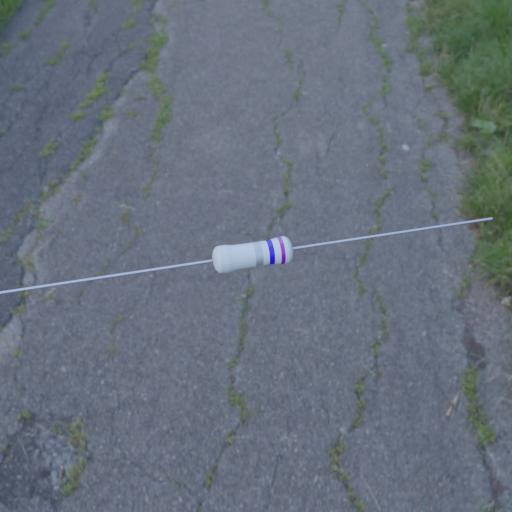
Resistor colour bands (in order): silver, blue, violet